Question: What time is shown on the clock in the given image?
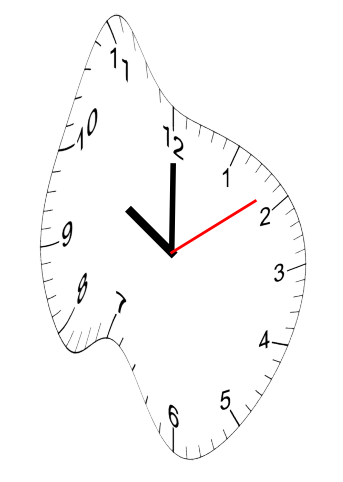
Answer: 10:00:09